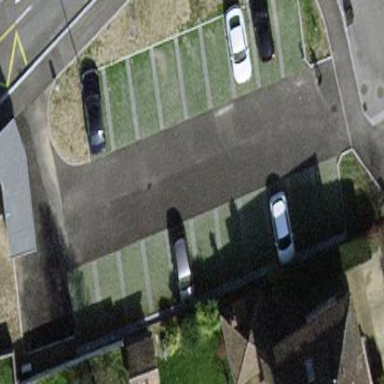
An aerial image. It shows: Parking area with facilities for both bicycles and motorcycles. The parking area has surface for vehicles.